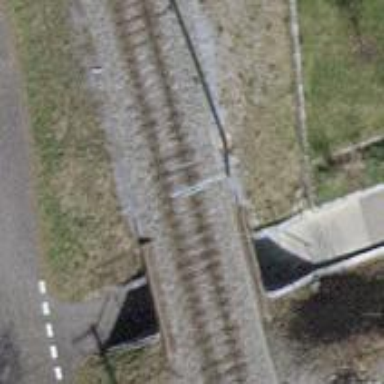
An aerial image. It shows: Bridge with single railway track electrified by contact line.